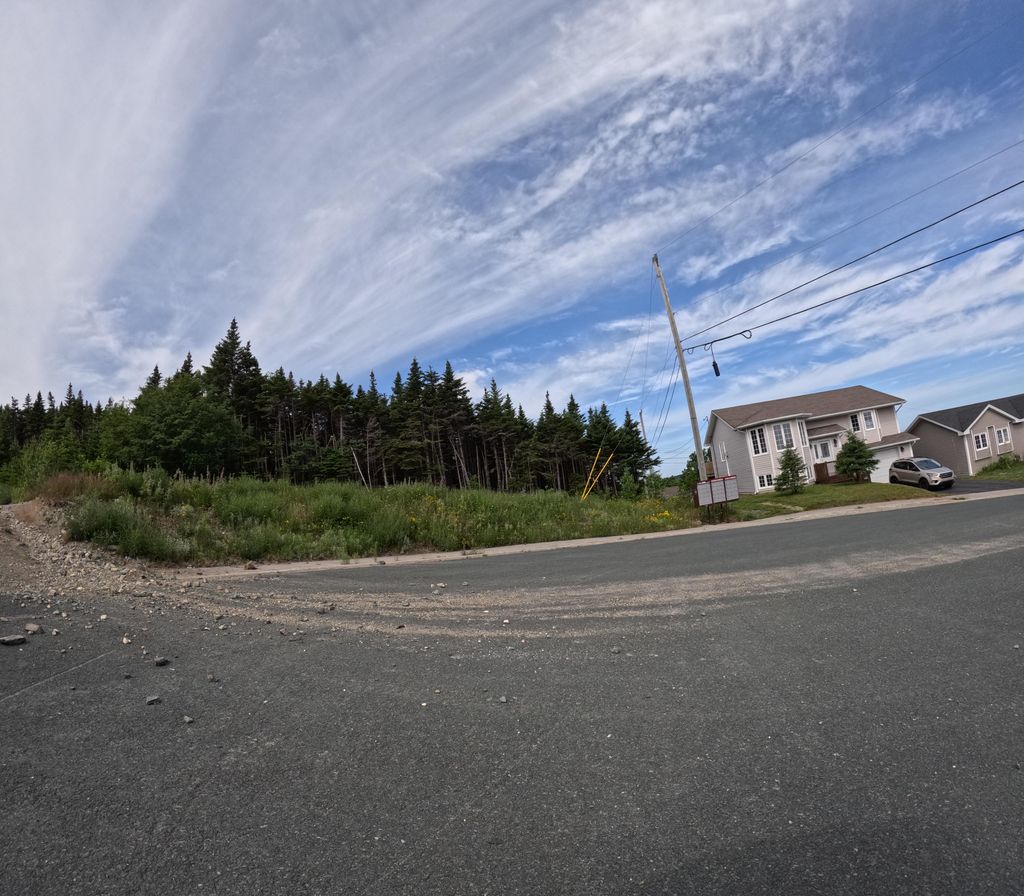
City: st_johns